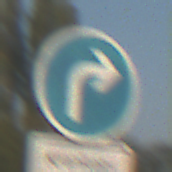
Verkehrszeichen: VorgeschriebeneFahrtrichtungRechts
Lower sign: BesondereFahrzeugeUndTransportgueter4
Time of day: SunriseSunset
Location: Outdoor (Special)
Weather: Clear
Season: NotSpecified
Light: Natural